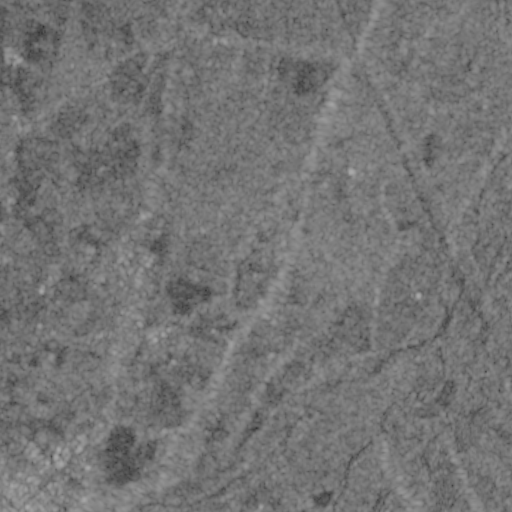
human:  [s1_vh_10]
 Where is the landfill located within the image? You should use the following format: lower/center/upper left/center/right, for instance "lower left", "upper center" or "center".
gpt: The landfill is located in the lower right of the image.
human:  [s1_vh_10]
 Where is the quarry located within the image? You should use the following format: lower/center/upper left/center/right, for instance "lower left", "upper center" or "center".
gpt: The quarry is located in the lower right of the image.
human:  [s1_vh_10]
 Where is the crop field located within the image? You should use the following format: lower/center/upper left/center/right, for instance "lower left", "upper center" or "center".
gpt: There is no crop field in the image.

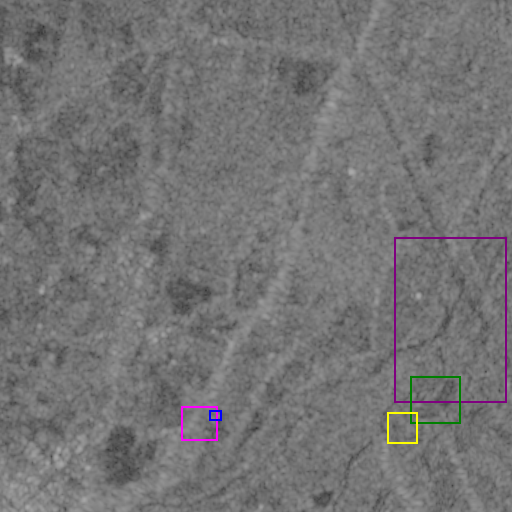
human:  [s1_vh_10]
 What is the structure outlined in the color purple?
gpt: The structure outlined in purple is a crop field.
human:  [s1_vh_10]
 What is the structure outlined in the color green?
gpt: The structure outlined in green is a landfill.
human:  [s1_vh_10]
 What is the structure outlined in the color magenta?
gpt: The structure outlined in magenta is a park.
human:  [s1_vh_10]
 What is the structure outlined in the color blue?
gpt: The structure outlined in blue is a parking lot.
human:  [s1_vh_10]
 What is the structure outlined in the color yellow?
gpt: The structure outlined in yellow is a quarry.
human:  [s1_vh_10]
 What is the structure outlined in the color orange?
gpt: There is no orange outline.